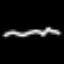
Label: squiggle